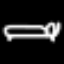
Label: bed